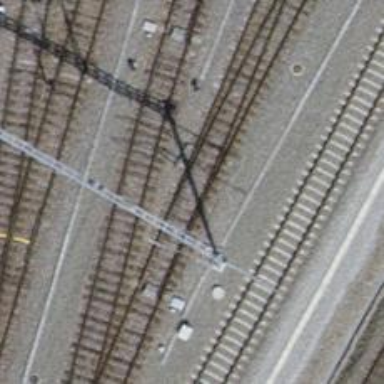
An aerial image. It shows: Railway switch.